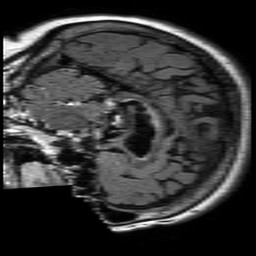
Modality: FLAIR
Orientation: sagittal
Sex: female
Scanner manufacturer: philips
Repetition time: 11 s
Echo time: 0.125 s